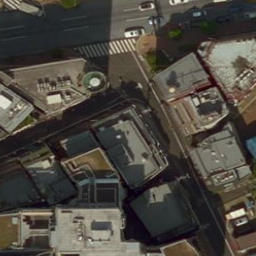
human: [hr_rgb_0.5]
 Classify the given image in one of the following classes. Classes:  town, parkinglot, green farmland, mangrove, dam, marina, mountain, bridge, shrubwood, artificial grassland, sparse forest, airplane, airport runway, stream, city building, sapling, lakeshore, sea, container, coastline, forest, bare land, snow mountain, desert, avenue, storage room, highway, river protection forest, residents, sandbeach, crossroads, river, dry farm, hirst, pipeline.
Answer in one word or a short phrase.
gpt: city building